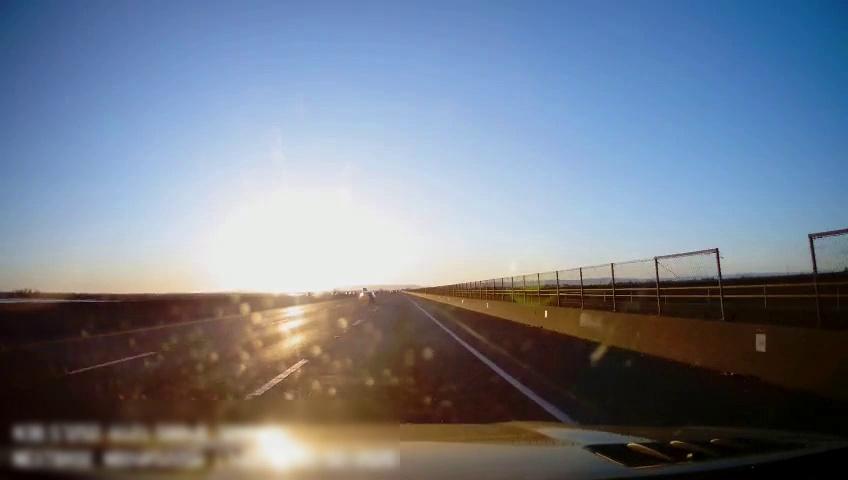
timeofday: Day
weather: Sunny
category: Drivable Space
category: Vehicles | Car
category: Lanes | Alternate Lane
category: Lanes | Current Lane
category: Lanes | Current Lane
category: Lanes | Alternate Lane